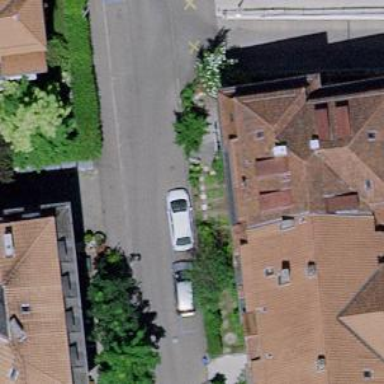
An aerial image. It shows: Building with gambrel roof.